Question: I don't know if this is the right key to search "add UIViewController in subview".
As what you can see in my image ,there are two ViewController, the main and the second controller. Inside the main controller there is a UIView(blue background color). Inside in UIView, I want to add the second ViewController in my UIView. I have this code but It didn't work.

here's my code
'''
#import "ViewController.h"
#import "SampleViewController.h"
@interface ViewController ()
@property (weak, nonatomic) IBOutlet UIView *testView;
@end
@implementation ViewController
- (void)viewDidLoad {
[super viewDidLoad];
// Do any additional setup after loading the view, typically from a nib.
SampleViewController * sample = [[SampleViewController alloc] initWithNibName:@"SampleViewController" bundle:nil];
sample.view.frame = CGRectMake(0, 0, self.testView.bounds.size.width, self.testView.bounds.size.height);
[self.testView addSubview:sample.view];
}
@end
'''
I want to know if this is possible? I know 'initWithNibName:' works in xib file, I don't the exact term to search in google about this. I'm just trying to experiment something if this is possible in IOS. Hoping you understand what I'm trying to do. Hoping for your advice. Thanks in advance
'''
@interface ViewController ()
@property (weak, nonatomic) IBOutlet UIView *testView;
@property(strong,nonatomic) SampleViewController * samples;
@end
@implementation ViewController
- (void)viewDidLoad {
[super viewDidLoad];
// Do any additional setup after loading the view, typically from a nib.
UIStoryboard *storyBoard = self.storyboard;
SampleViewController * sample = [storyBoard instantiateViewControllerWithIdentifier:@"SampleViewController"];
// SampleViewController * sample = [[SampleViewController alloc] //initWithNibName:@"SampleViewController" bundle:nil];
[self displayContentController:sample];
//commented the below line because it is not needed here, use it when you want to remove
//child view from parent.
//[self hideContentController:sample];
}
- (void) displayContentController: (UIViewController*) content;
{
[self addChildViewController:content]; // 1
content.view.bounds = self.testView.bounds; //2
[self.testView addSubview:content.view];
[content didMoveToParentViewController:self]; // 3
}
- (void) hideContentController: (UIViewController*) content
{
[content willMoveToParentViewController:nil]; // 1
[content.view removeFromSuperview]; // 2
[content removeFromParentViewController]; // 3
}
'''
I always get this error
'''
Terminating app due to uncaught exception 'NSInternalInconsistencyException', reason: 'Could not load NIB in bundle: 'NSBundle </Users/ace/Library/Developer/CoreSimulator/Devices/035D6DD6-B6A5-4213-9FCA-ECE06ED837EC/data/Containers/Bundle/Application/EB07DD14-A6FF-4CF5-A369-45D6DBD7C0ED/Addsubviewcontroller.app> (loaded)' with name 'SampleViewController''
'''
I think, its looking for a nib. I didn't implement a nib here.
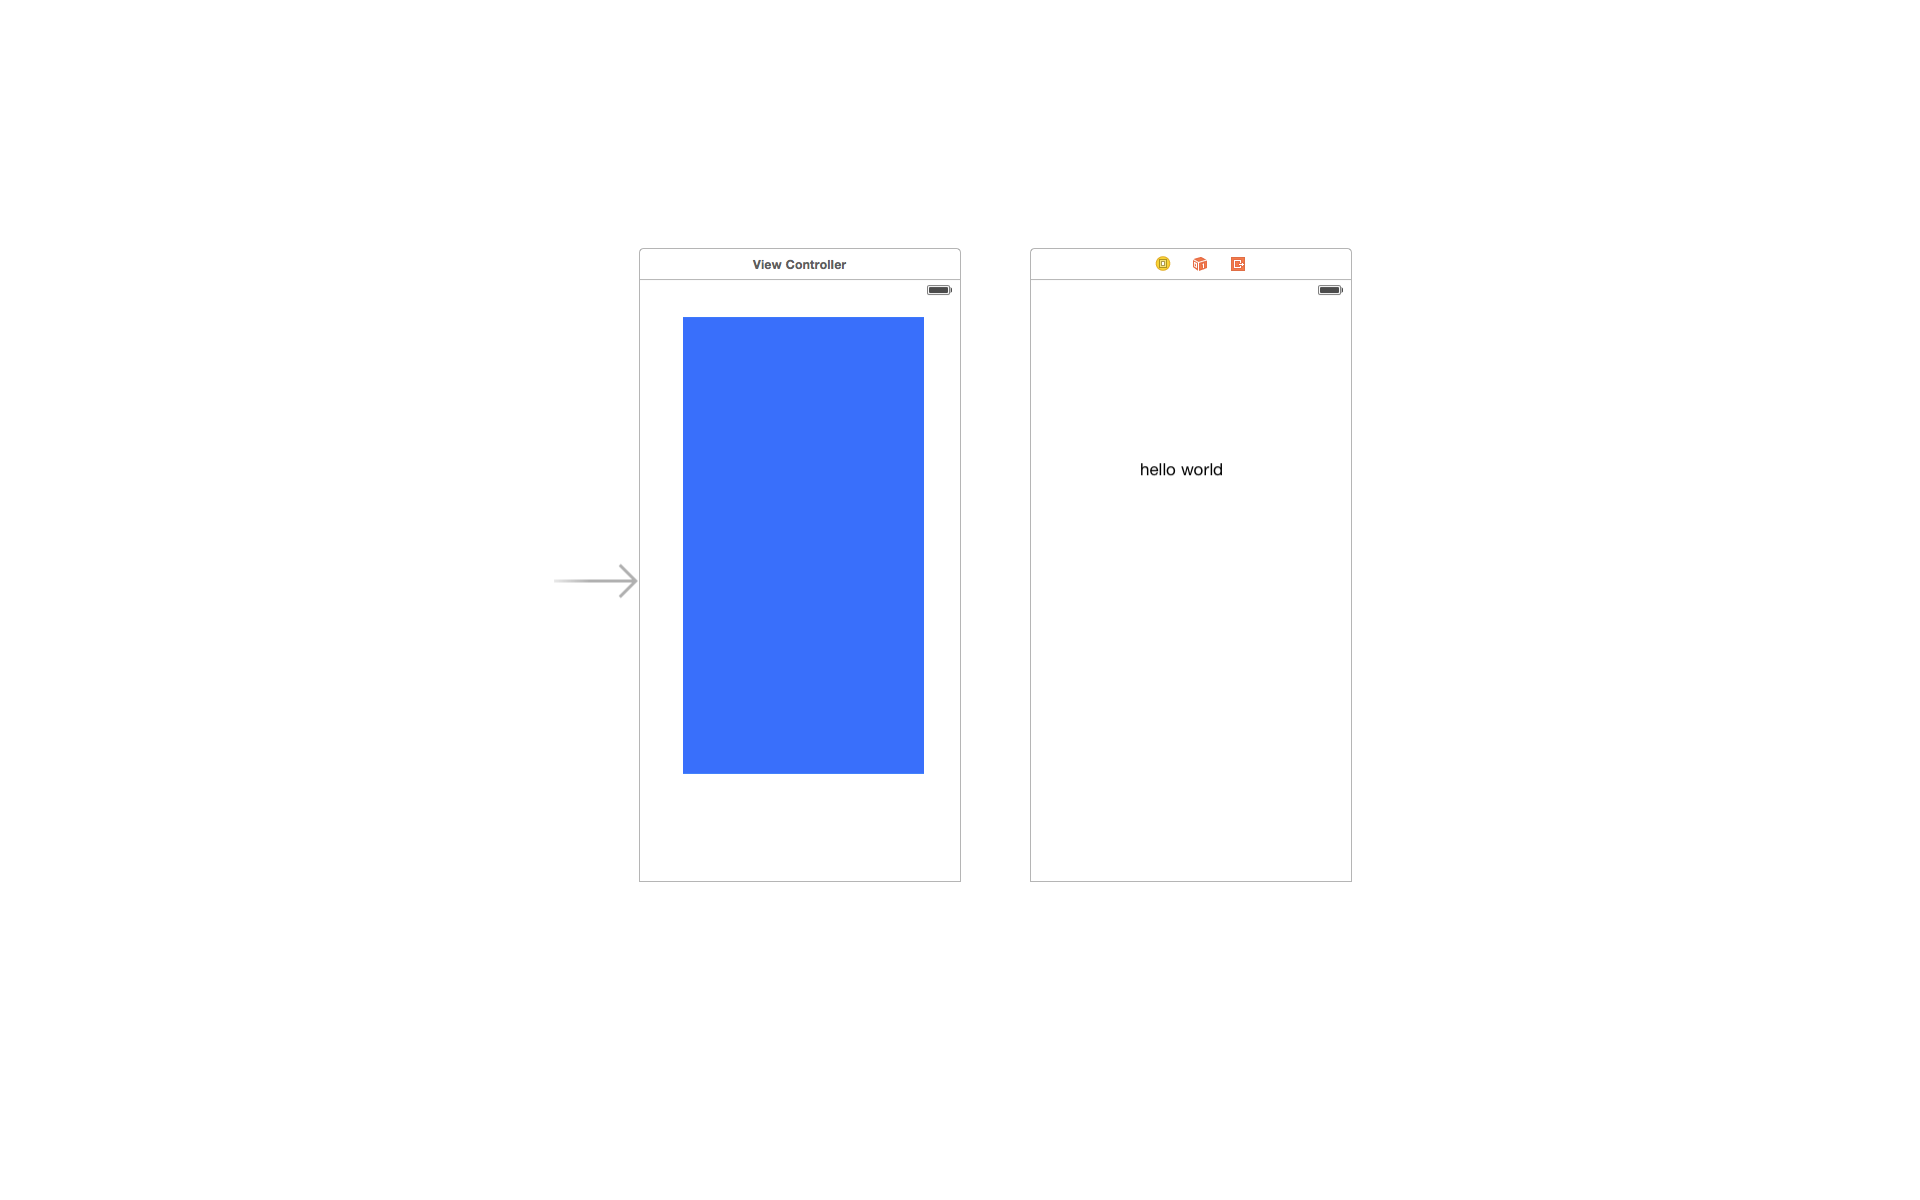
Answer: You should use Child containment concept, here MainViewController is a parent view controller and you want to add child view controller view as a subview on Main View Controller.
'''
//call displayContentController to add SampleViewCOntroller view to mainViewcontroller
[self displayContentController:sampleVCObject];
// write this method in MainViewController
- (void) displayContentController: (UIViewController*) content;
{
[self addChildViewController:content]; // 1
content.view.bounds = testView.bounds; //2
[testView addSubview:content.view];
[content didMoveToParentViewController:self]; // 3
}
'''
Here's what the code does:
It calls the container's addChildViewController: method to add the child. Calling the addChildViewController: method also calls the child's willMoveToParentViewController: method automatically.
It accesses the child's view property to retrieve the view and adds it to its own view hierarchy. The container sets the child's size and position before adding the view; containers always choose where the child's content appears. Although this example does this by explicitly setting the frame, you could also use layout constraints to determine the view's position.
It explicitly calls the child's didMoveToParentViewController: method to signal that the operation is complete.
'''
//you can also write this method in MainViewController to remove the child VC you added before.
- (void) hideContentController: (UIViewController*) content
{
[content willMoveToParentViewController:nil]; // 1
[content.view removeFromSuperview]; // 2
[content removeFromParentViewController]; // 3
}
'''
For more details, please refer to apple doc:
<URL>
To create a parent-child container relationship at design time, add a container view object to your storyboard scene, as shown in Figure 5-3. A container view object is a placeholder object that represents the contents of a child view controller. Use that view to size and position the child's root view in relation to the other views in the container.
<URL>
When you load a view controller with one or more container views, Interface Builder also loads the child view controllers associated with those views. The children must be instantiated at the same time as the parent so that the appropriate parent-child relationships can be created.